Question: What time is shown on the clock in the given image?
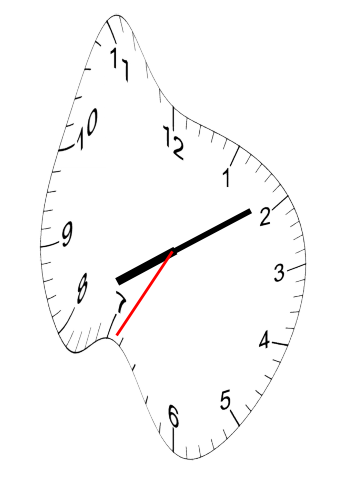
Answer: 08:09:35